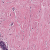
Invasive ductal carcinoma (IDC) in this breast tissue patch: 0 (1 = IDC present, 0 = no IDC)